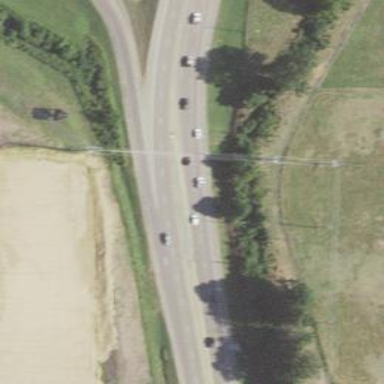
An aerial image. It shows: Primary link highway.